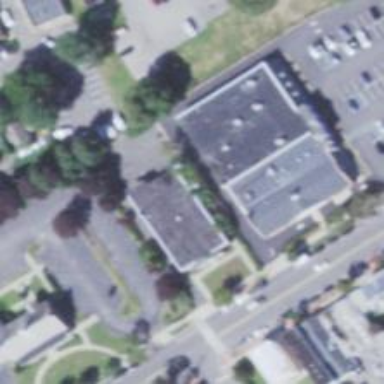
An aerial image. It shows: Pharmacy.